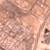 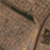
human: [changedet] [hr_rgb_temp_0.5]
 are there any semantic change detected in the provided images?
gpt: A big artificial lake appears in the urban area on the left of the road.